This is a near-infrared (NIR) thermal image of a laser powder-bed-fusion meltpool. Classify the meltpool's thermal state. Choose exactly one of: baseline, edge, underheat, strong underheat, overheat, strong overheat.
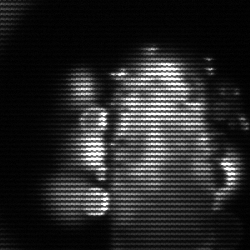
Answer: strong underheat